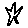
Label: star